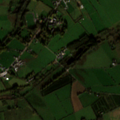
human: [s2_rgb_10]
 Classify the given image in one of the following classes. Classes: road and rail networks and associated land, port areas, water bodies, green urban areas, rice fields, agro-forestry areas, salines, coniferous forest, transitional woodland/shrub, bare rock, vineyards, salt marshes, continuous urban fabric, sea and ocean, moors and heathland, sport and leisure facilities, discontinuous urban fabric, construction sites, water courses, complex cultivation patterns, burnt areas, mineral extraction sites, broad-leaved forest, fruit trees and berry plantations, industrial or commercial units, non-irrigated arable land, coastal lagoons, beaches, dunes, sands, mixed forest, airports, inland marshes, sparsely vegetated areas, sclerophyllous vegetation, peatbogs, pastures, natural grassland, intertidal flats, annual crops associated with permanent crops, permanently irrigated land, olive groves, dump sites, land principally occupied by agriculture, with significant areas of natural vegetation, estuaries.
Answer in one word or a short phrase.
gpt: discontinuous urban fabric, pastures, complex cultivation patterns, land principally occupied by agriculture, with significant areas of natural vegetation